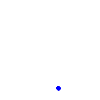
Particle: electron